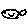
Label: fish